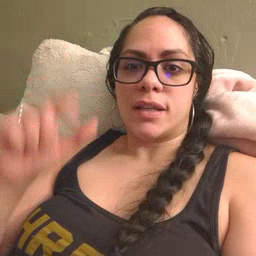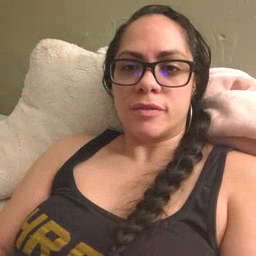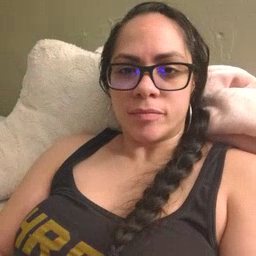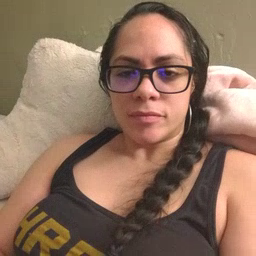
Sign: wake